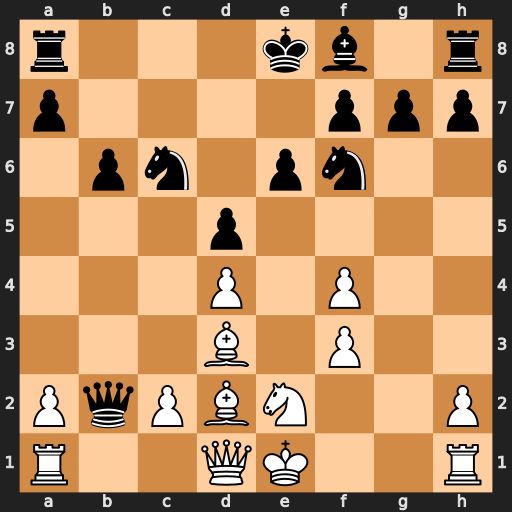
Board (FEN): r3kb1r/p4ppp/1pn1pn2/3p4/3P1P2/3B1P2/PqPBN2P/R2QK2R
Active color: w
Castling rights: KQkq
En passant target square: -
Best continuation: a3 Nxd4 Bc3